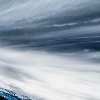
Label: cloud